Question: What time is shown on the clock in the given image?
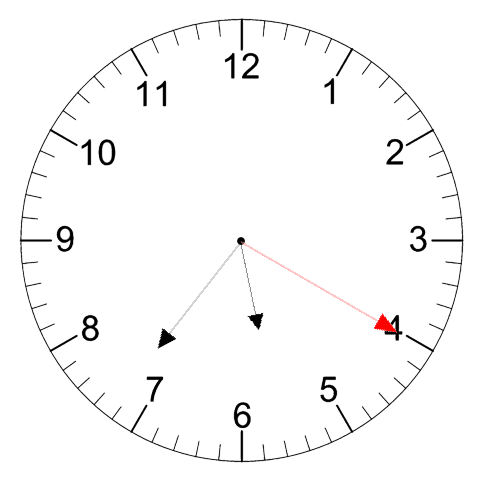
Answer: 05:36:20